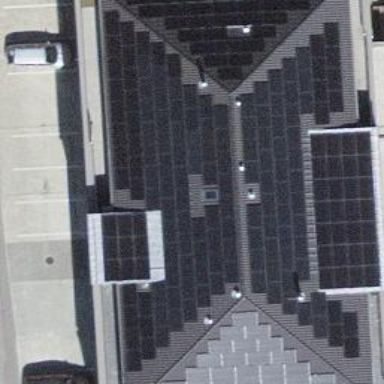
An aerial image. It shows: Solar power generator utilizing photovoltaic technology with solar photovoltaic panels.